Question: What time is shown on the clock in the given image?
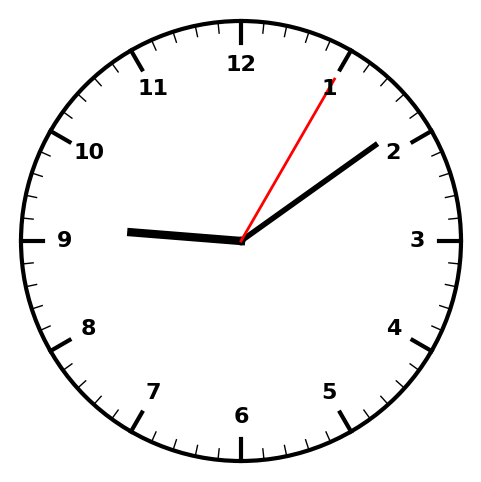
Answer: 09:09:05